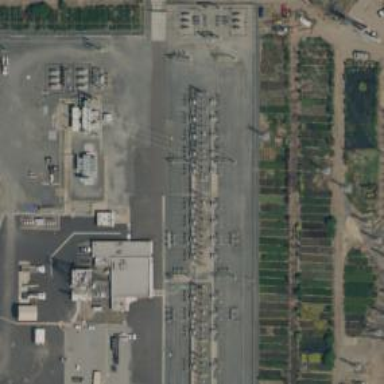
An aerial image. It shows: Switch for power supply.